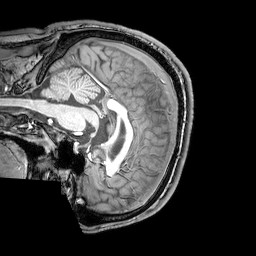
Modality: T1w
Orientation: sagittal
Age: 24
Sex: male
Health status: healthy
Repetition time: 0.081 s
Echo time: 0.037 s